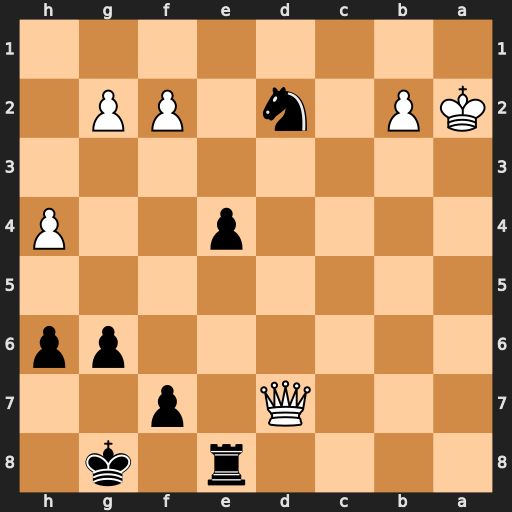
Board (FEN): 4r1k1/3Q1p2/6pp/8/4p2P/8/KP1n1PP1/8
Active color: b
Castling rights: -
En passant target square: -
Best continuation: Ra8+ Qa4 Rxa4#